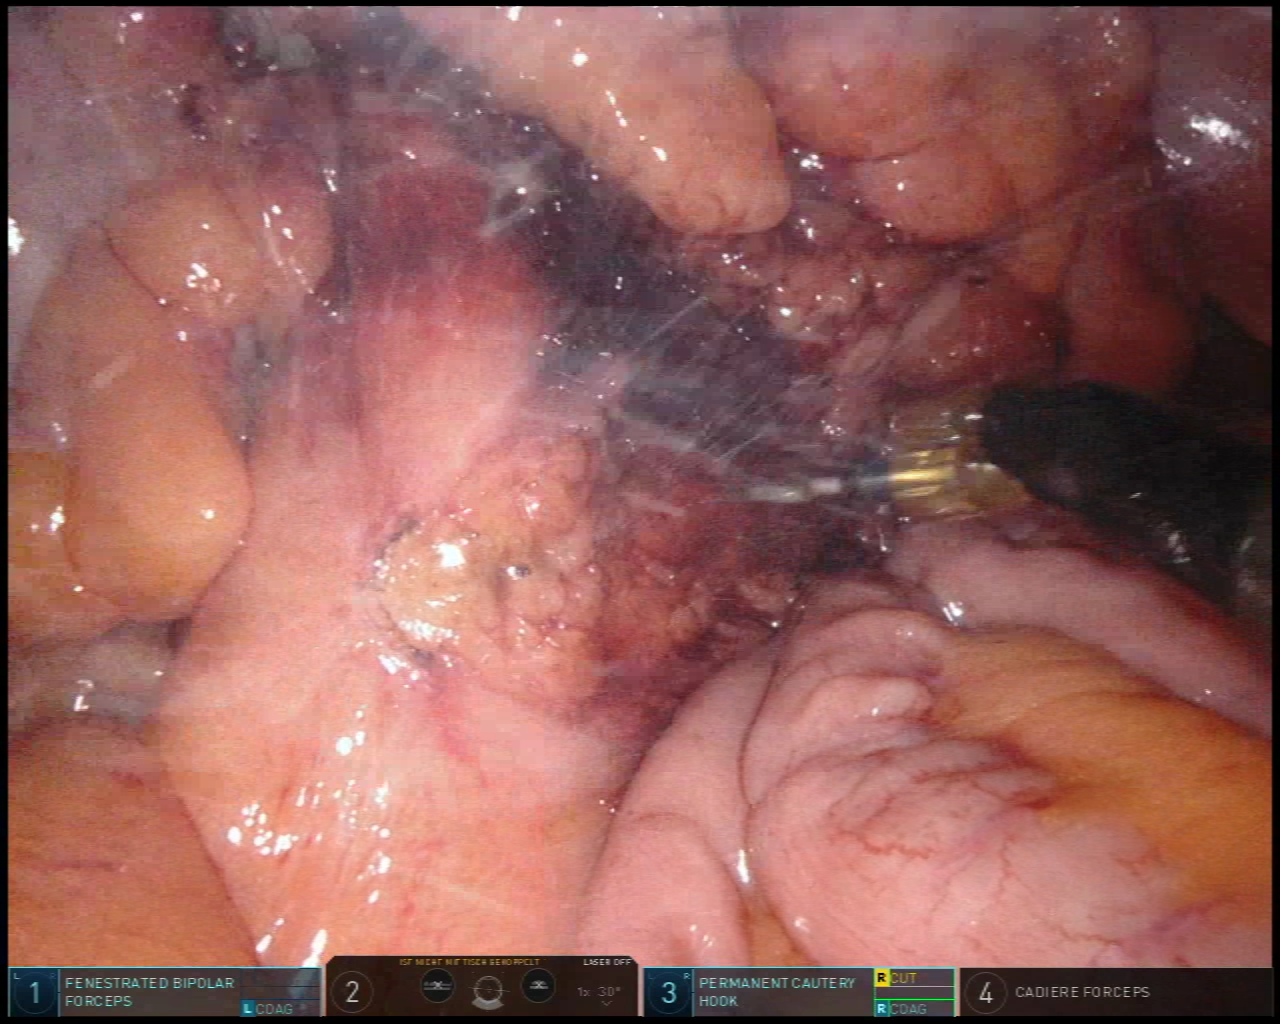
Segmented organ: abdominal_wall
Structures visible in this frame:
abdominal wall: yes
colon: no
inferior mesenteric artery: no
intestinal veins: no
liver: no
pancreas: no
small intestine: yes
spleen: no
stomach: no
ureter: no
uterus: no
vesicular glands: no